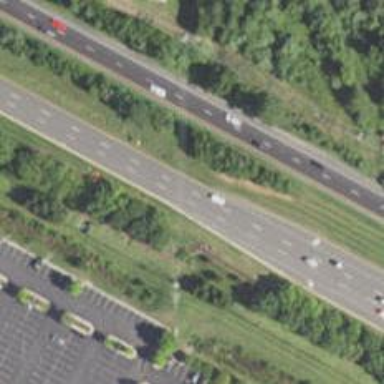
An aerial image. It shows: Asphalt trunk highway which is also expressway.